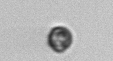
Label: nanoplankton_mix